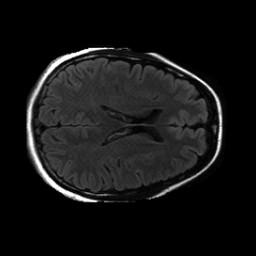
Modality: FLAIR
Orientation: axial
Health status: ill
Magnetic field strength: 3 T